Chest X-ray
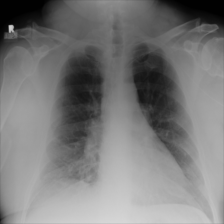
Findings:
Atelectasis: negative
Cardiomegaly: negative
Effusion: negative
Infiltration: negative
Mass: negative
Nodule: negative
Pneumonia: negative
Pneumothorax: negative
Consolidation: negative
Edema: negative
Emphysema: negative
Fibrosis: negative
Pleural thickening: negative
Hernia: negative